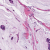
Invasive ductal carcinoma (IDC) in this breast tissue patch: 1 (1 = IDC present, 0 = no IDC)